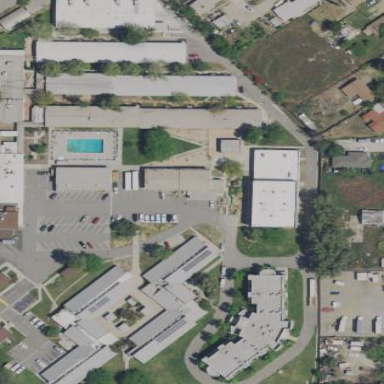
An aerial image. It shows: School.